Question:
What is this? Where can I find this element, how is it called?
This seems not to be a seekbar. I tried to find it.
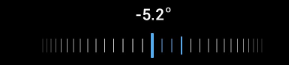
Answer: it's called 'RangeBar' with special effects you can found a tutorial <URL>